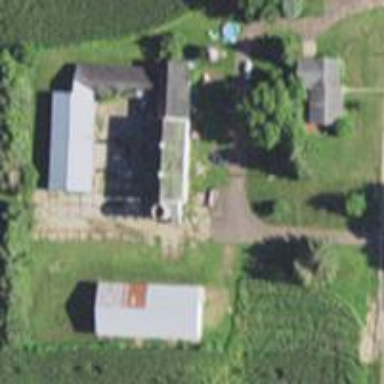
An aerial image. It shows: Farmyard area.